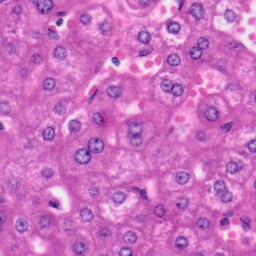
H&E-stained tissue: Liver